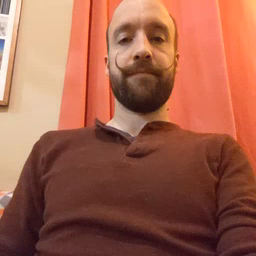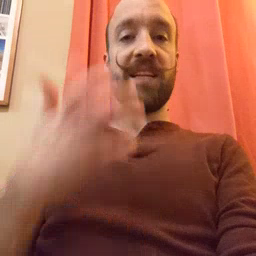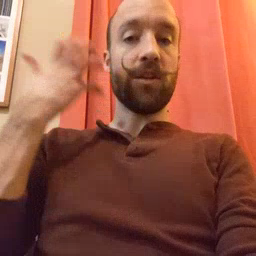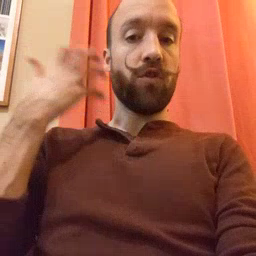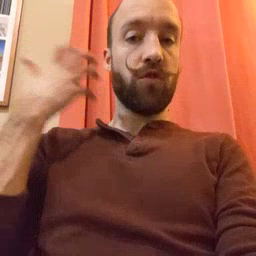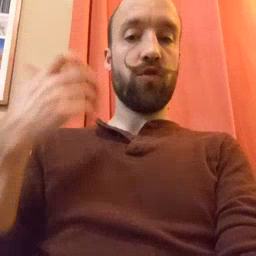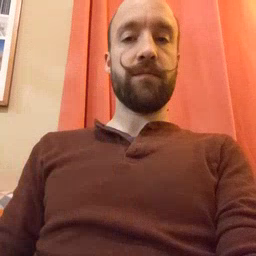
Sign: tiger